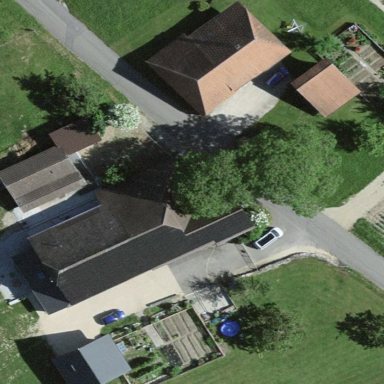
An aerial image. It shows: Farmyard area.